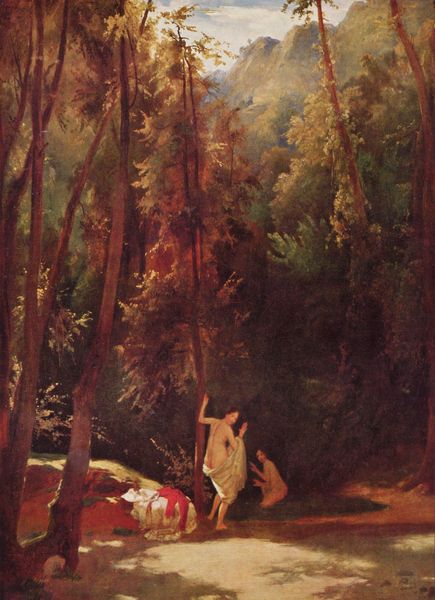
Titel: Badende Mädchen im Park von Terni
Künstler: Karl Blechen
Standort: Stuttgart
Institution: Staatsgalerie
Schlagwörter: akt, baum, berg, blau, blätter, dunkel, felsen, gemälde, haut, himmel, kopf, körper, laub, nackt, schatten, umhang, wasser, weiß, wolken, baden, badende, bäume, fluss, frauen, gelb, grün, landschaft, menschen, mädchen, sand, see, teich, ufer, braun, ellbogen, frau, grau, haar, holz, kleid, kleider, köpfe, licht, orange, profil, rücken, zeichnung, ausblick, rot, tuch, weg, wiese, wolke, beige, malerei, rock, gesichter, arm, arme, gesicht, kleidung, stein, bild, signatur, bach, erde, horizont, hügel, natur, stamm, strauch, busch, büsche, pfad, sonne, sträucher, boden, gewand, haare, tücher, decke, pflanzen, kontrast, tal, wald, weiher, beine, sommer, hocke, zwei, stab, zöpfe, berge, gebirge, schlucht, herbst, platz, stämme, blue, lanze, red, white, women, dark, girls, gold, grazien, green, hair, woman, yellow, zopf, two, brown, halbakt, nackte, scham, bad, waschen, nacktheit, sonnenstrahl, unbekleidet, geheimnis, lichtung, jungfrau, staub, tümpel, clouds, naked, nude, sky, tree, dickicht, kniend, nymphen, gehölz, girl, mountain, water, urwald, trees, hain, nackte frau, heimlich, versteck, autumn, bergrücken, forest, privat, waldweg, fall, dead, winken, arms, clothes, leaves, quelle, dschungel, legs, cloth, pond, lichtbrechung, umdrehen, branches, susanna, entdeckt, umziehen, amazonas, bergkuppe, geheim, südamerika, blechen, bergkuppen, scary, bodies, klaid, braunton, beobachtet, klamotten, murder, brasilien, woods, badende frauen, begige, quellnymphen, dense, high, trunks, n, voyuer, hide, kleidedr